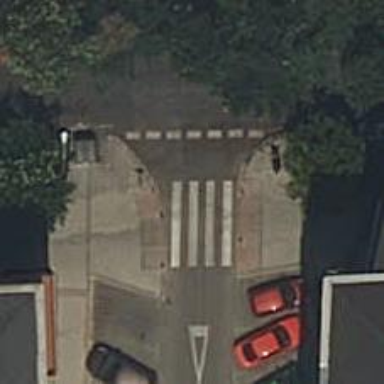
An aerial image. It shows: Zebra crossing on the road.